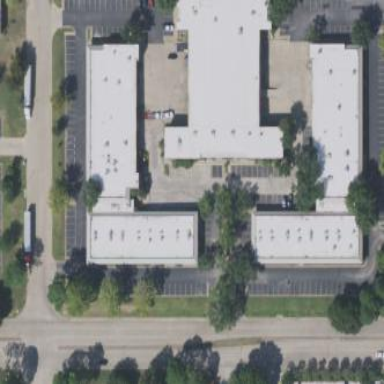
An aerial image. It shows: Commercial building.